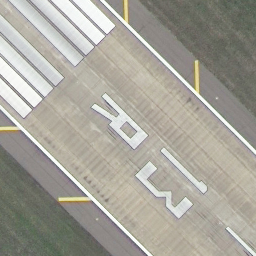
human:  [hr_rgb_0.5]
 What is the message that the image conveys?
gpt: runway